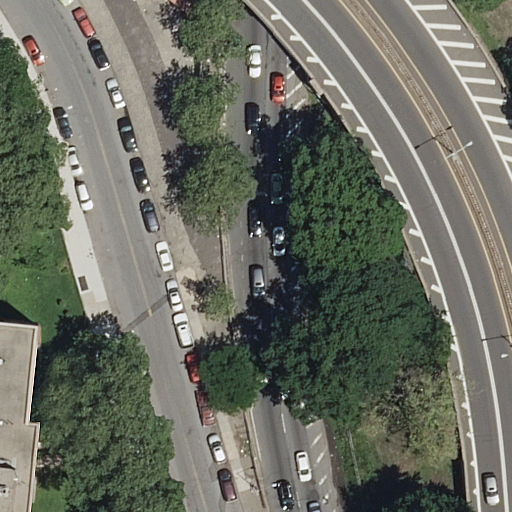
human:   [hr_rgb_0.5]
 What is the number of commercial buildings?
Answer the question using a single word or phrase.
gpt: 0

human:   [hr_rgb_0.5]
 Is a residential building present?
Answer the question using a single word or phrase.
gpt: yes

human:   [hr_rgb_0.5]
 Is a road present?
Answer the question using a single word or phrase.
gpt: yes

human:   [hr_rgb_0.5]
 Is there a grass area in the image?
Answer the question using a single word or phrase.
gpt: yes

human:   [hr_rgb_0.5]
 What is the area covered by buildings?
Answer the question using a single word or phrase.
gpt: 283m2

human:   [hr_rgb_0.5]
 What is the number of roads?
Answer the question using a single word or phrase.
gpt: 5

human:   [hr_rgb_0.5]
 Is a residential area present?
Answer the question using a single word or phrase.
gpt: yes

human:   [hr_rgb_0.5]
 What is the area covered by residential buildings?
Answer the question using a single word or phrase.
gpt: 283m2

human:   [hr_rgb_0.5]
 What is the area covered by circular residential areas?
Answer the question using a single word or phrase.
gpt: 0m2

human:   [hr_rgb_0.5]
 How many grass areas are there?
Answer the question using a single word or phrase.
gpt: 1

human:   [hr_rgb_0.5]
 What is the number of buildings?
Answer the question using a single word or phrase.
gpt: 1

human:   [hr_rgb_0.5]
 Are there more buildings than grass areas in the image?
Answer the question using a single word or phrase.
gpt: no

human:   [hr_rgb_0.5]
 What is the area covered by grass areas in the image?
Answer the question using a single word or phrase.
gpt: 1380m2

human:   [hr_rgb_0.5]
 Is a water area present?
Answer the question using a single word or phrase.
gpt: no

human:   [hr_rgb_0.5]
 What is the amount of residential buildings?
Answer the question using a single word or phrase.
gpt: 1

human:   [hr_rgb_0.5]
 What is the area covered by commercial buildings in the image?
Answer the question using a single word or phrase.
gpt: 0m2

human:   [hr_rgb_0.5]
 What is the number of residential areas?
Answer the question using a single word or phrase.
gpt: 1

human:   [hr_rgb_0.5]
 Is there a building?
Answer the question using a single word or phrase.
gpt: yes

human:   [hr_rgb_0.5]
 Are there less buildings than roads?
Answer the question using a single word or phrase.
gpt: yes

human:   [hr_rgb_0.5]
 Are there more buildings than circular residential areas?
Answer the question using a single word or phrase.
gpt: yes

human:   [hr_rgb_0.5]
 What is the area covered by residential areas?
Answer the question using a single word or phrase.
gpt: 9174m2

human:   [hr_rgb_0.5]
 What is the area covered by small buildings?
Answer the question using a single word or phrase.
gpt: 0m2

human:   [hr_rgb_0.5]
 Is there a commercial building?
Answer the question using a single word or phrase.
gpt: no

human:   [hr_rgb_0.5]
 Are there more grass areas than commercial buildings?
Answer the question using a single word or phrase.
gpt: yes

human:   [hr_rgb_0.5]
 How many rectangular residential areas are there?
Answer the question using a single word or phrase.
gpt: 1

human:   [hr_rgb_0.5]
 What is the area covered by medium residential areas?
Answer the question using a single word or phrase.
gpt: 0m2

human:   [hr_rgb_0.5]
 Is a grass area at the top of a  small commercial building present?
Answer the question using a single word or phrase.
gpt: no

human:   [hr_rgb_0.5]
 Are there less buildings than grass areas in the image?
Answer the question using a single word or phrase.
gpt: no

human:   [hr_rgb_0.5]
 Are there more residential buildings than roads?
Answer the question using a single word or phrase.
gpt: no

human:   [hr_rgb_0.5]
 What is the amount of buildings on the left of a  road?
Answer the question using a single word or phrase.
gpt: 1

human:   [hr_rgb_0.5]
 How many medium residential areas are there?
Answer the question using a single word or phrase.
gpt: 0

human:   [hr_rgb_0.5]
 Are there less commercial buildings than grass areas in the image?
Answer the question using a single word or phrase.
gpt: yes

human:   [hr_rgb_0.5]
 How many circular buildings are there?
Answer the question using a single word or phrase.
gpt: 0

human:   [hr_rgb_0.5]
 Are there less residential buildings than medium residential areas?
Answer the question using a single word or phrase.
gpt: no

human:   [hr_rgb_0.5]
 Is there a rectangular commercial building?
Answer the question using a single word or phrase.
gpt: no

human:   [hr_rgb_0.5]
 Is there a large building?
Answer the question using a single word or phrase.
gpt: no

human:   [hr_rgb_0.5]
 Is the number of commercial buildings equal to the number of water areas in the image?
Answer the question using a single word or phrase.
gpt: yes

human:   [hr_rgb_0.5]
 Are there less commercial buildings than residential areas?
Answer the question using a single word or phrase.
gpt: yes

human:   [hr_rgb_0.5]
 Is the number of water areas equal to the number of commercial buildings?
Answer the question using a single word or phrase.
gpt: yes

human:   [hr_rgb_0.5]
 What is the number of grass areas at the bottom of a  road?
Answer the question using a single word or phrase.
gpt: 1

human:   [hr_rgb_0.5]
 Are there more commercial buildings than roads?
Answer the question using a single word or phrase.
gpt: no

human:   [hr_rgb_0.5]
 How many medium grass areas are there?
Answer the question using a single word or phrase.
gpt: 0

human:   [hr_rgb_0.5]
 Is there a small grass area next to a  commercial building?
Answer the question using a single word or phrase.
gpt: no

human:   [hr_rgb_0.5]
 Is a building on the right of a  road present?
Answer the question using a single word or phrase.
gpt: no

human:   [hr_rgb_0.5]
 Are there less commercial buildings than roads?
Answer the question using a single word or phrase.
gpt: yes

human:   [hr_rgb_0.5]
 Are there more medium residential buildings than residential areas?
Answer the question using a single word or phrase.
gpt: no

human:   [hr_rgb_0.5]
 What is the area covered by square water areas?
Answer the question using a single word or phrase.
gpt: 0m2

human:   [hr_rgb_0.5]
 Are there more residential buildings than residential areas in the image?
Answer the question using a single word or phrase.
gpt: no

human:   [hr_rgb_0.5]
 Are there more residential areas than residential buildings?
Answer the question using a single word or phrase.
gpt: no

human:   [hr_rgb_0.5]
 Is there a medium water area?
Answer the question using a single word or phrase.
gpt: no

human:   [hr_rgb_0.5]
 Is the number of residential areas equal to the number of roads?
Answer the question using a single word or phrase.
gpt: no

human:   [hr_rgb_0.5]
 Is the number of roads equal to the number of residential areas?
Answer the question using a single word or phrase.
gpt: no

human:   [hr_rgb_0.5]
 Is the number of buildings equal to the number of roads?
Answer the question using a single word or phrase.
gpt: no

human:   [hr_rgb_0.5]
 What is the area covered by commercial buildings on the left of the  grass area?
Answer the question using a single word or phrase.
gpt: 0m2

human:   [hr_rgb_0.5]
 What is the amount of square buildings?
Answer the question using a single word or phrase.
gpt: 0

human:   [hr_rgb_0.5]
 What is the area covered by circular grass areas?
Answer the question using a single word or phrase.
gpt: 0m2

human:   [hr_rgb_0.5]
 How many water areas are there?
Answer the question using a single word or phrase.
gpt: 0

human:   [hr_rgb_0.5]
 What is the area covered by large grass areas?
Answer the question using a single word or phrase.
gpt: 1380m2

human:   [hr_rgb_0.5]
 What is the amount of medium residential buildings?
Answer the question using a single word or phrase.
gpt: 1

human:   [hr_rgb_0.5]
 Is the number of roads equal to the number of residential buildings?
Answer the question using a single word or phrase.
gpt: no

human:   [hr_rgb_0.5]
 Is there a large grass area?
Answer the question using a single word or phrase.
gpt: yes

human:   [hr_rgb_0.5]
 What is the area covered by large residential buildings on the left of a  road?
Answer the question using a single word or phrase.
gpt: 0m2

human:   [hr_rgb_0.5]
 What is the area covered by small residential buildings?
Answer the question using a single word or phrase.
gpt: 0m2

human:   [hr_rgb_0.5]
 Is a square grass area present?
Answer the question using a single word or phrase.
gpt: no